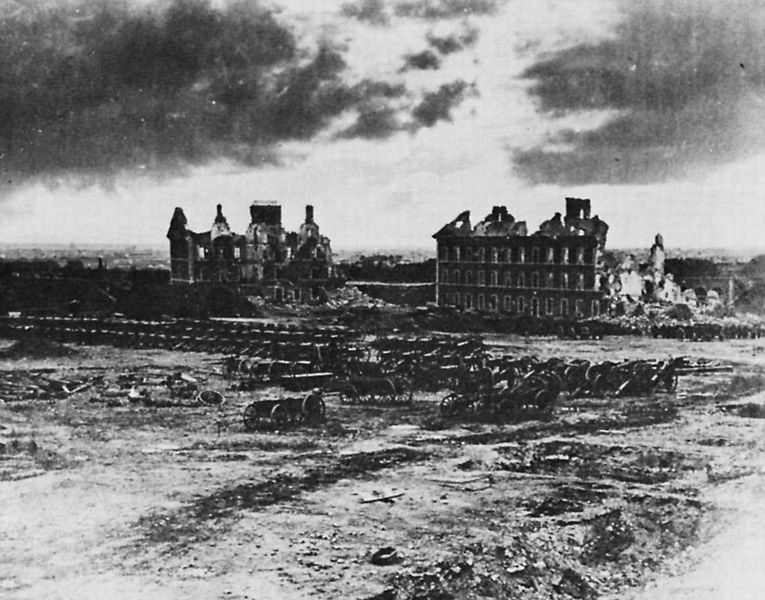
Titel: "Ivry-sur-Seine - Ansicht des Inneren des Porte d'Italie"
Künstler: Andrè Adolphe Eugené Disdéri
Standort: Paris
Institution: Bibliothéque historique de la Ville
Schlagwörter: angriff, dunkel, feuer, gewitter, himmel, kampf, weiß, wolken, landschaft, menschen, stadt, fenster, frankreich, grau, hell, licht, männer, schwarz, strasse, gebäude, haus, weg, wiese, wolke, silber, steine, erde, feld, felder, horizont, häuser, kirche, wege, boden, kamin, karren, pferde, räder, schornstein, düster, ansicht, fassade, fassaden, acker, leer, zug, dächer, mauer, geröll, platz, rad, schutt, wagen, brand, krieg, schlacht, trümmer, unwetter, zerstörung, soldaten, menschenleer, foto, fotografie, photographie, regen, kanone, ruine, berlin, türme, bomben, schwarz-weiss, waffen, tote, reihe, dachstuhl, ruinen, armee, heer, photo, kaputt, eiss, mauern, elend, hilfe, leid, bahn, zerstört, graben, schienen, geschütz, geschütze, kanonen, usa, kreig, armut, fotographie, asche, fot, schlachtfeld, verwüstung, ruinös, gerippe, photografie, aufbau, reichstag, häuserfront, dokumentation, wiederaufbau, bombe, bombenangriff, rohre, weltkrieg, müll, bürgerkrieg, trist, erster weltkrieg, aufmarsch, zweiter weltkrieg, zerbombt, belgien, häuserkampf, häusre, kaputtt, ruinnen, steinde, beweglich, zerschossen, 18. jahrhundert, nachkrriegszeit, bombardemant, silberfotographie